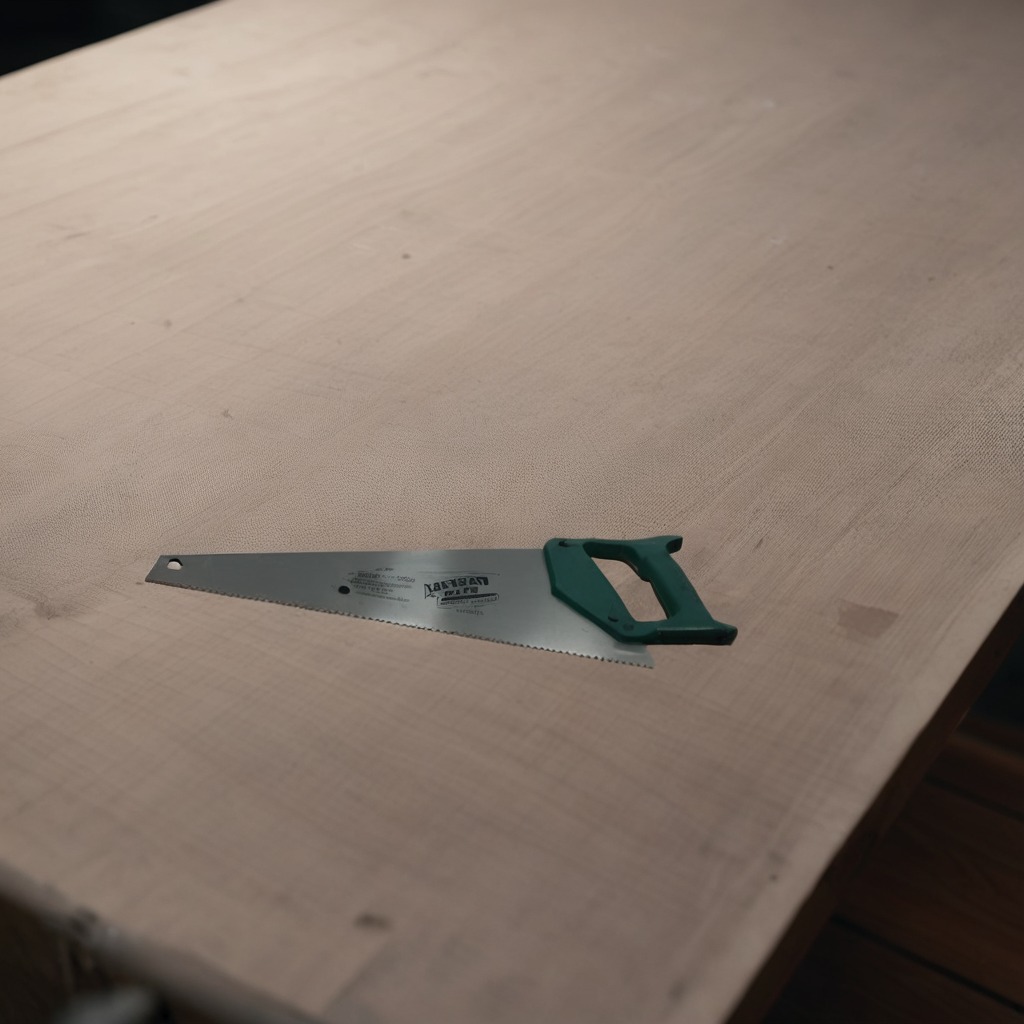
A metal saw is lying on the wooden table inside a workshop at night.